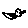
Label: bird